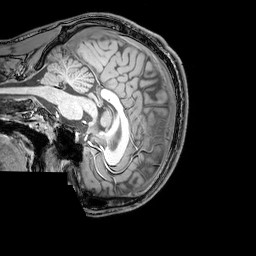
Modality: T1w
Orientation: sagittal
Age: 22
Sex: male
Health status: healthy
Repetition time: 0.081 s
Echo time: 0.037 s